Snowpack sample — Snodgrass Mountain, Crested Butte, Colorado (2/4/25, 12:06 PM MST)
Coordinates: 38.923, -106.968
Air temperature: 35 °F
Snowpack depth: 80 cm
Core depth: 60 cm
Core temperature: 32 °F
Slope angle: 14°, slope face: 78°
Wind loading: low
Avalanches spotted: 0
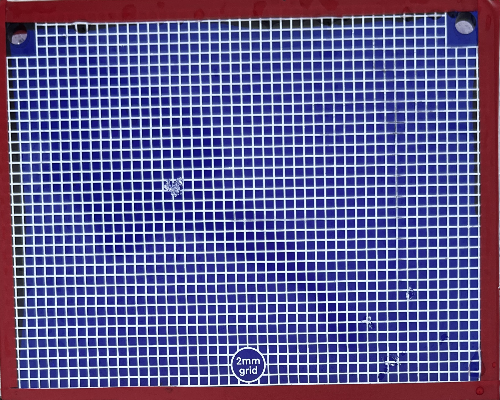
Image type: profile
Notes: No avalanches nearby, unusually warm weather for the last month reported by residents, Collected 25 yards from treeline